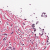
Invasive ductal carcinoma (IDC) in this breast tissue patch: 0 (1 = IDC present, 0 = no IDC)